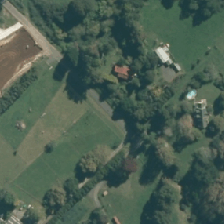
Land cover: urban_build_up